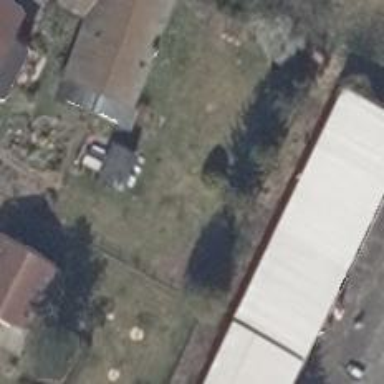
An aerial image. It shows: Group of garages.